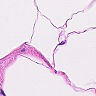
Metastatic tissue present: no